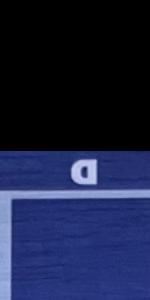
Label: Empty